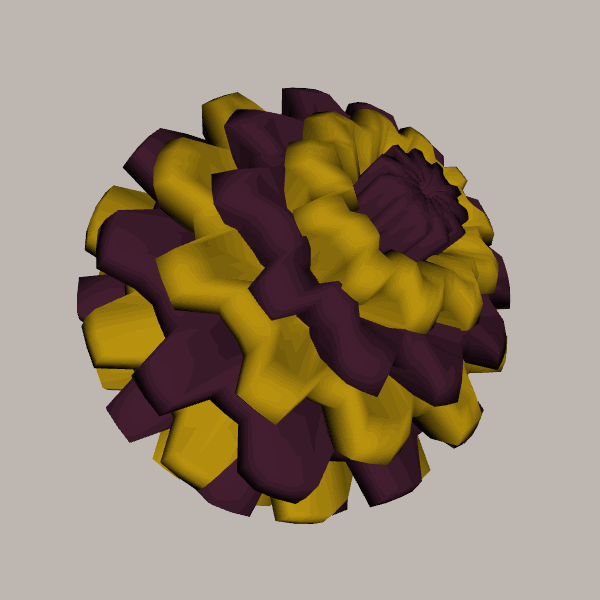
Background: light